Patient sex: M
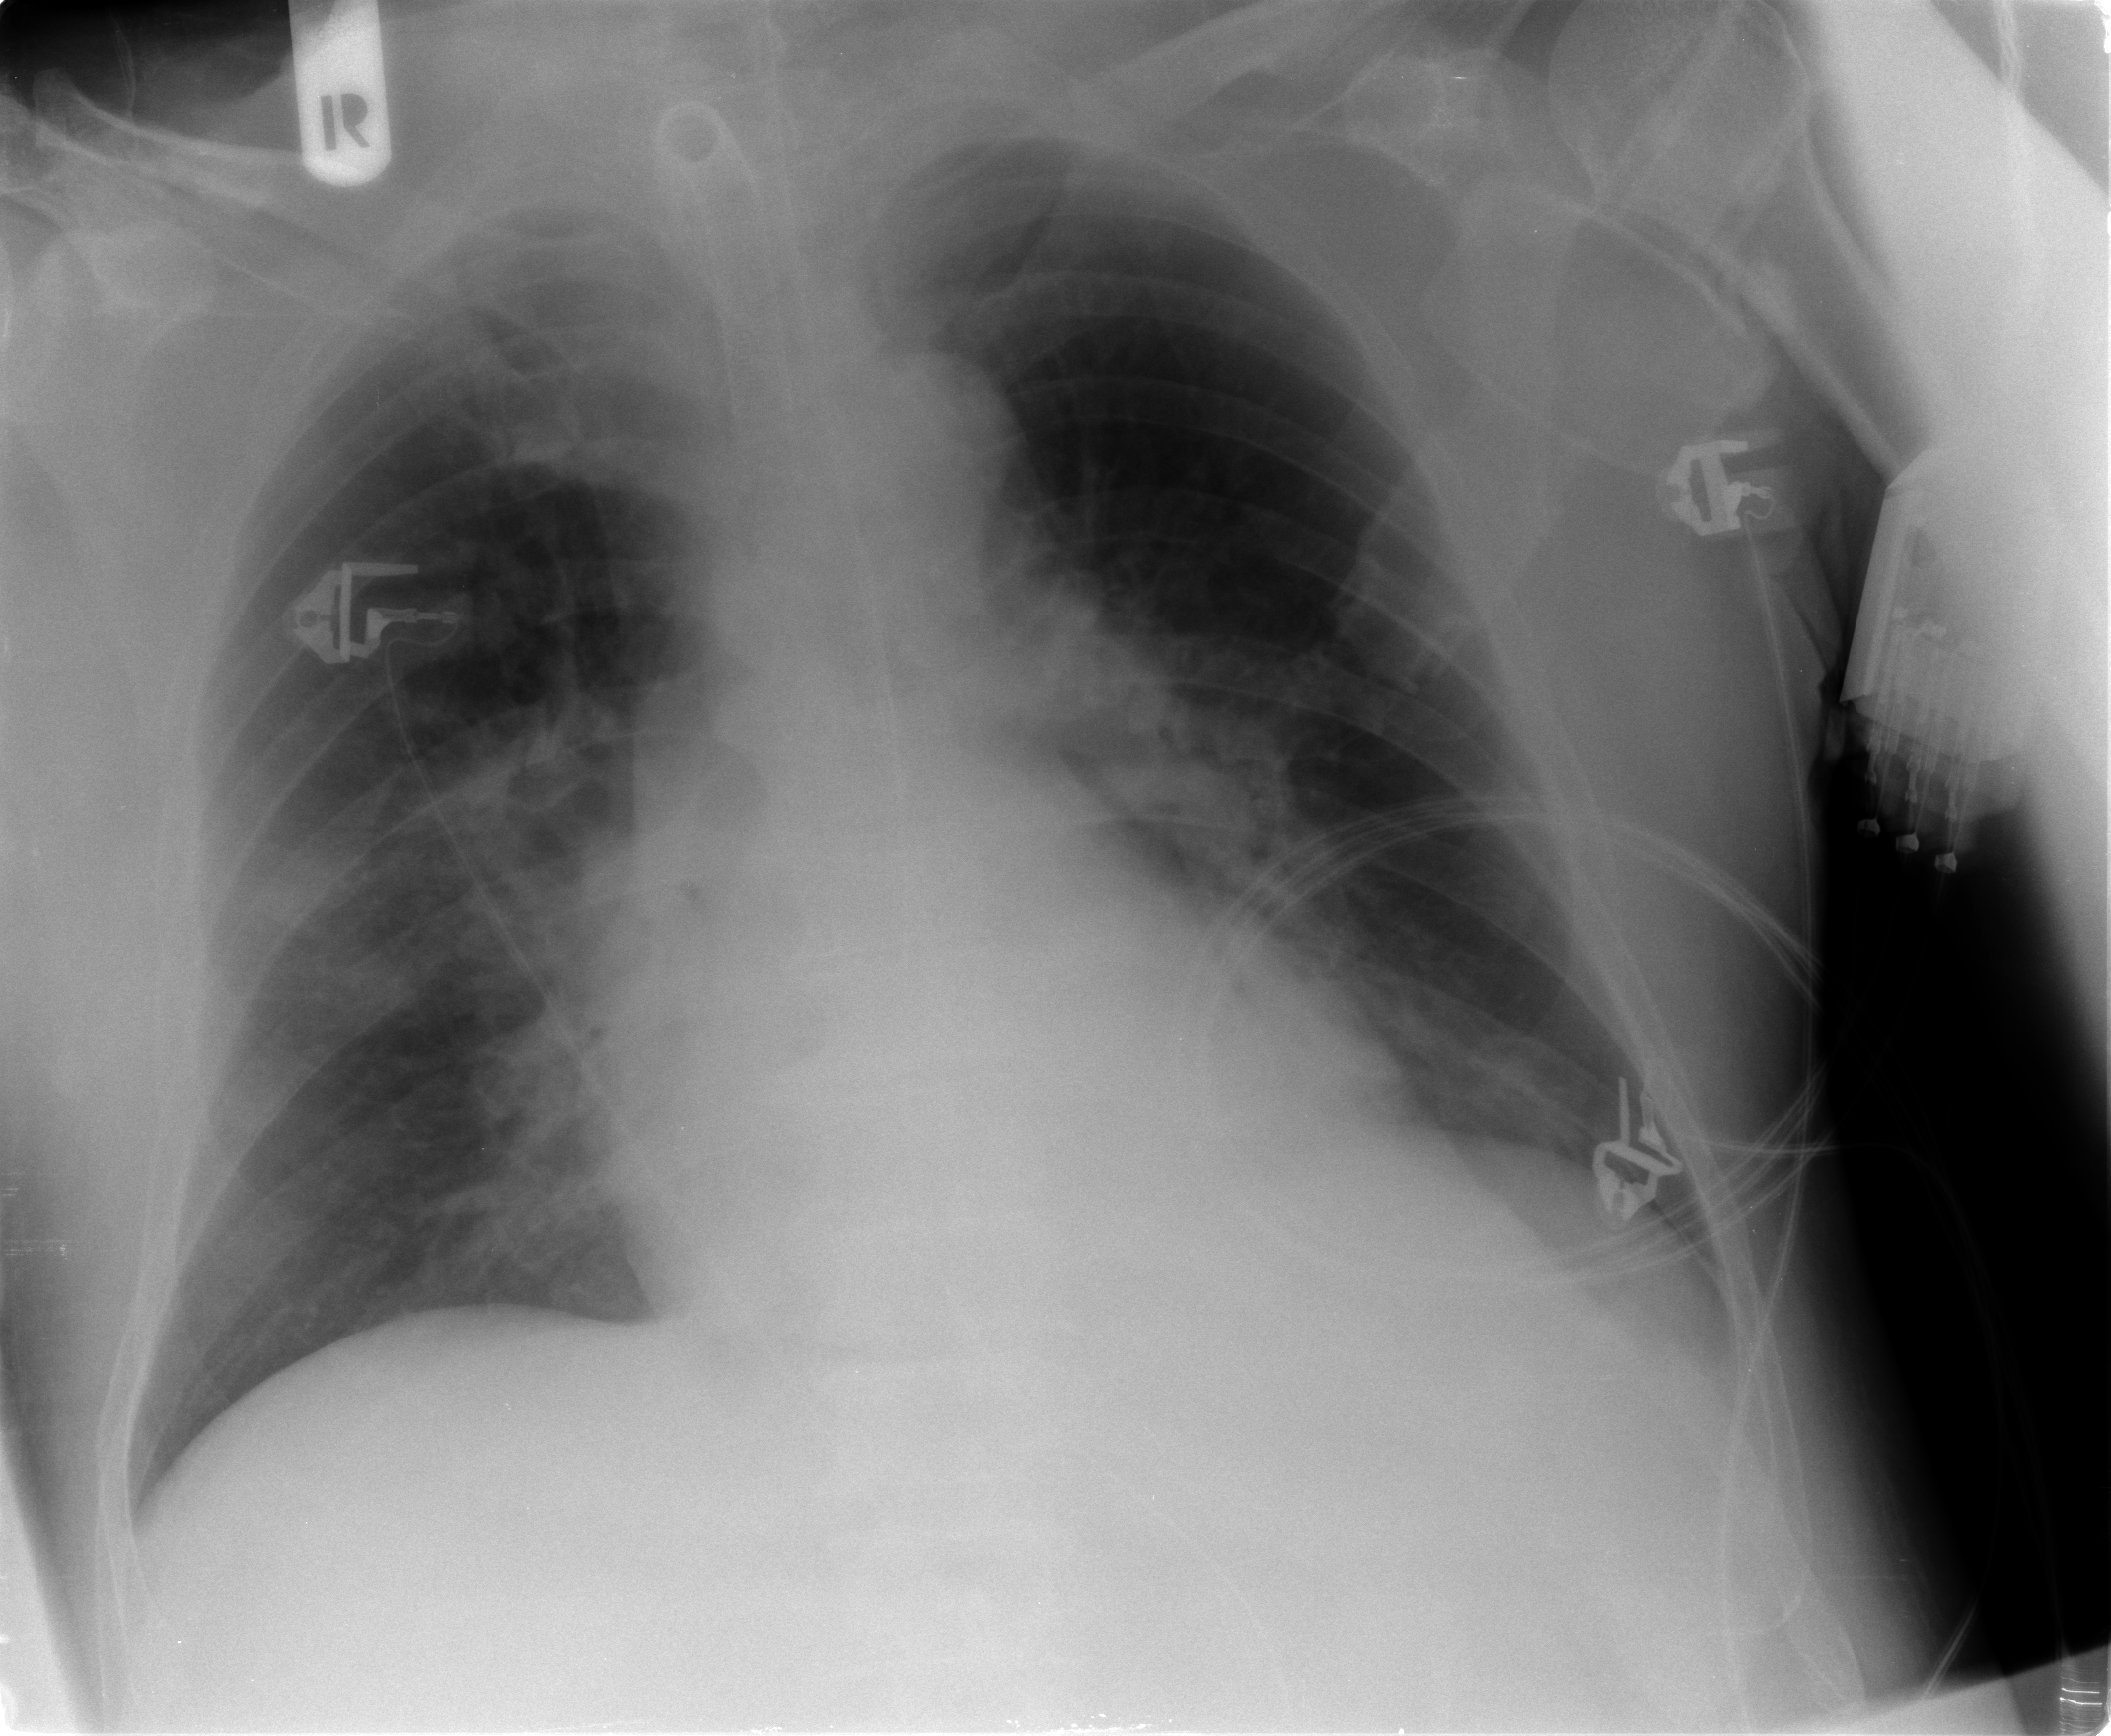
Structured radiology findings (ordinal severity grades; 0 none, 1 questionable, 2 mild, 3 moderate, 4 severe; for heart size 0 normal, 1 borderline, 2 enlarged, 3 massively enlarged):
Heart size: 2
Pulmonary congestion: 2
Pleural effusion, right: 0
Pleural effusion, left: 1
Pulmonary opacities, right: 0
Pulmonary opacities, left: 0
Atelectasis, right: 2
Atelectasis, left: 2